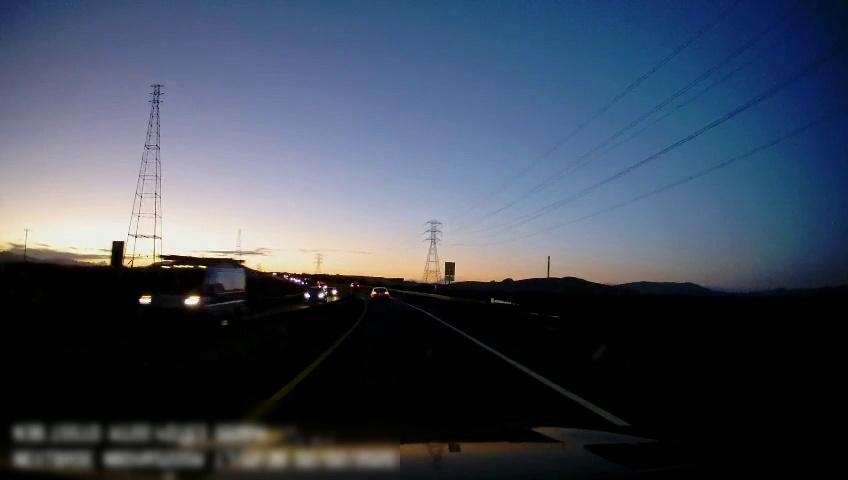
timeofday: Dusk/Dawn/Twilight
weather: Sunny
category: Drivable Space
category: Vehicles | Car
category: Vehicles | SUV
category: Vehicles | SUV
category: Lanes | Current Lane
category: Lanes | Current Lane
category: Traffic | Signs
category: Traffic | Signs